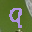
Label: 9